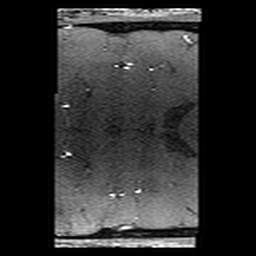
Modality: angio
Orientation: coronal
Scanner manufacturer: philips
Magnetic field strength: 7 T
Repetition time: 0.024 s
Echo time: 0.00384 s